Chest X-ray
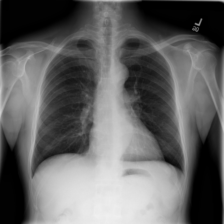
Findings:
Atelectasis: negative
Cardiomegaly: negative
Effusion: negative
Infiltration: negative
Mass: negative
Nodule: negative
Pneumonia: negative
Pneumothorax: negative
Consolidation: negative
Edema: negative
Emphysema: negative
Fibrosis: negative
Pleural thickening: negative
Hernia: negative